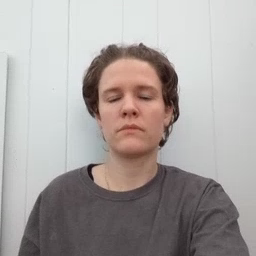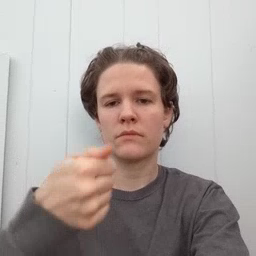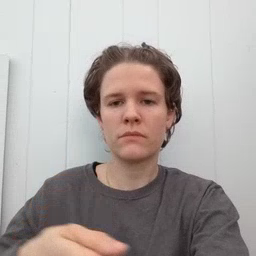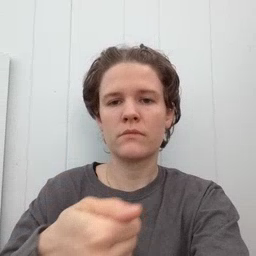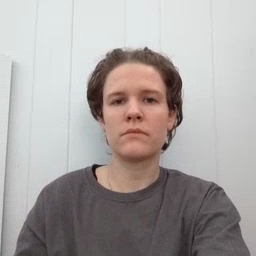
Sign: hide